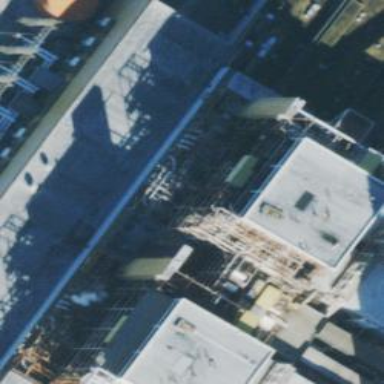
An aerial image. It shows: Generator with steam turbine as its type.